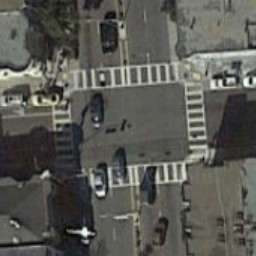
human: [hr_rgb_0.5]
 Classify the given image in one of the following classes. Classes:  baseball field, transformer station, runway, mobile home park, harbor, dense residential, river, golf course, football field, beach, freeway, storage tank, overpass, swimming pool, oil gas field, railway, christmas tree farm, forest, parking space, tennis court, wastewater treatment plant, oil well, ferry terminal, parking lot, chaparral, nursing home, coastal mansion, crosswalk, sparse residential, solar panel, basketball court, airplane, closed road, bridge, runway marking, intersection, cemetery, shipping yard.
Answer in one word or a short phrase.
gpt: crosswalk